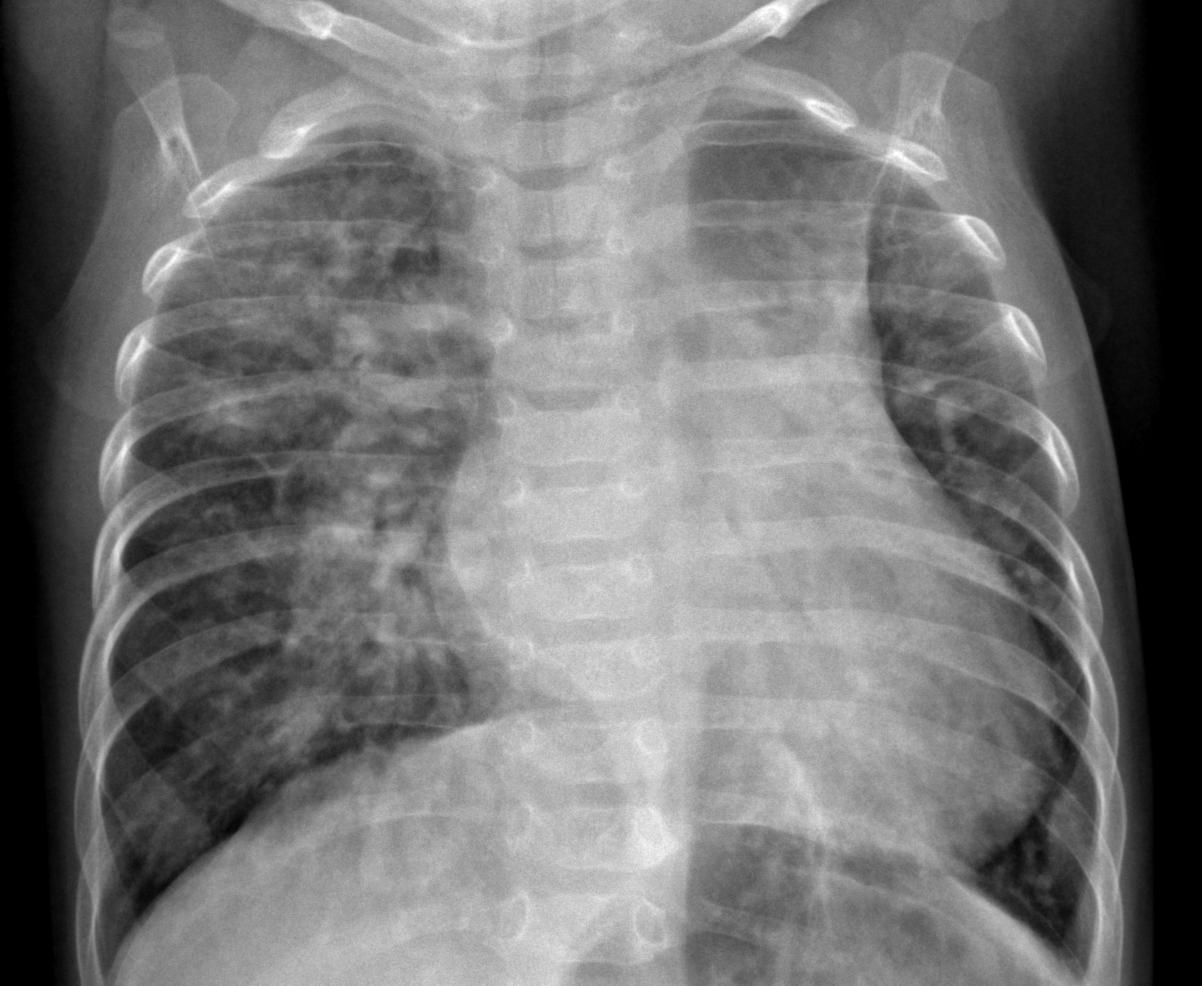
Diagnosis: PNEUMONIA